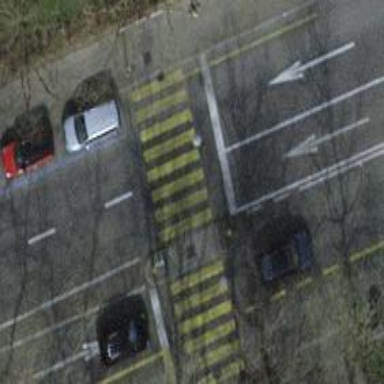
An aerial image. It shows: Secondary road with trolley wire.